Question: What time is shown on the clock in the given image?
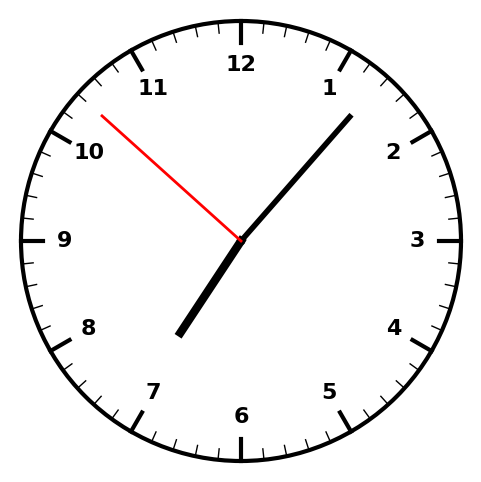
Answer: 07:06:52